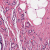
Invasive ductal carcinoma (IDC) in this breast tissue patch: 0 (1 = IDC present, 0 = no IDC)